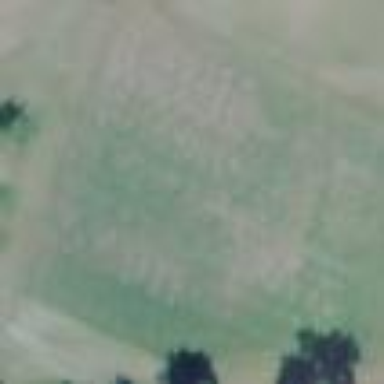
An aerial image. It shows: Grassy area used as driving range for golf.